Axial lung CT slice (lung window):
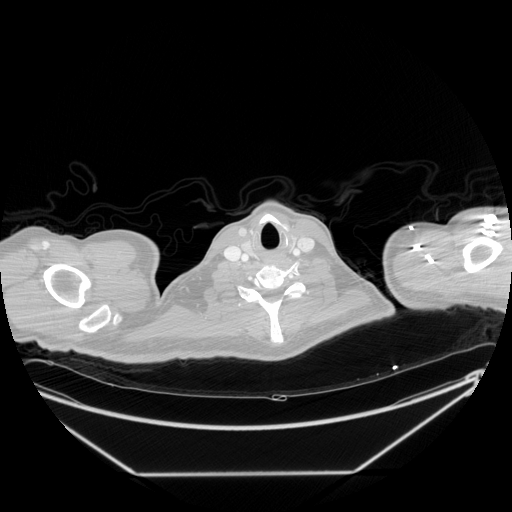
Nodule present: no